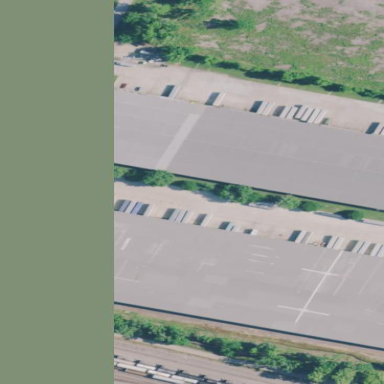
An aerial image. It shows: Warehouse.